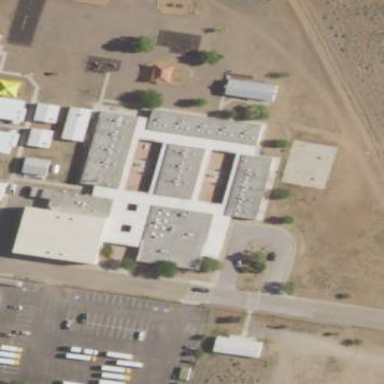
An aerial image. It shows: School.